Field crop: maize
Growth stage: 2
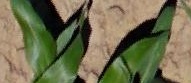
Species: maize